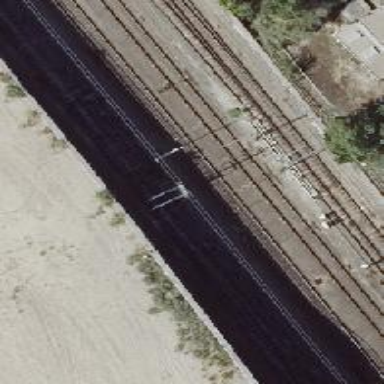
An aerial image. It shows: Railway track with contact lines for electrification.